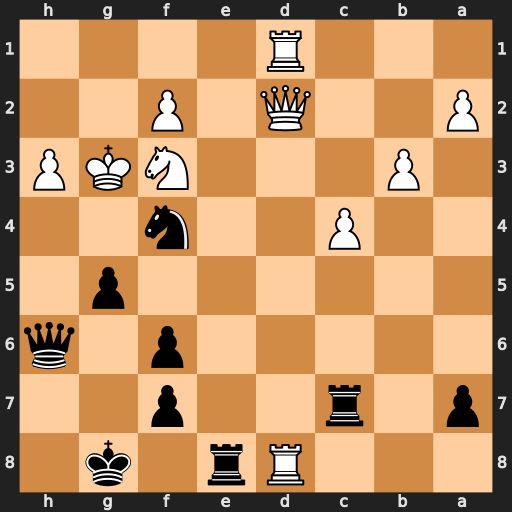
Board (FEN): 3Rr1k1/p1r2p2/5p1q/6p1/2P2n2/1P3NKP/P2Q1P2/3R4
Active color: b
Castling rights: -
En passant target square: -
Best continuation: Qxh3#